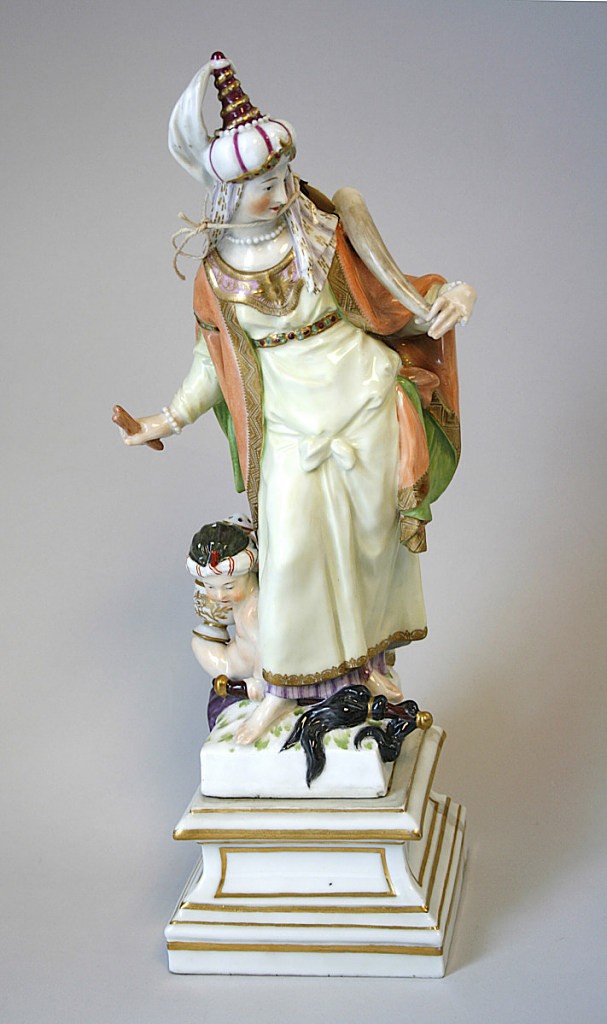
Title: Allegorical Figure of "Asia"
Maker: Royal Porcelain Manufactory, Berlin, German, established 1763
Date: ca. 1770
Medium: hard paste porcelain, vitreous enamel, gold
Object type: figure
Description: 1960-1-44-a: "Asia" standing female figure, wearing turban and ...;     1960-1-44-e: a) "Asia" standing female figure, wearing turban a...;     1960-1-44-f: a) "Asia" standing female figure, wearing turban a...